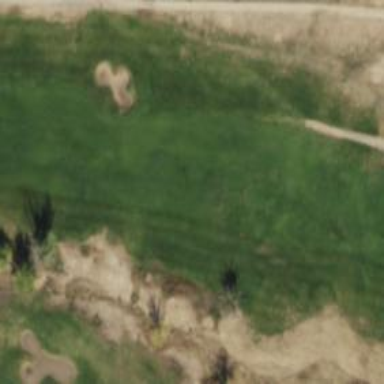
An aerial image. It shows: Grassy area designated as golf fairway.